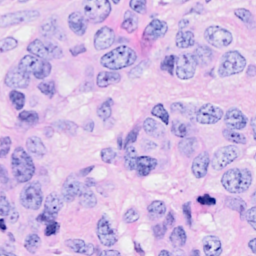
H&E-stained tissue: Breast